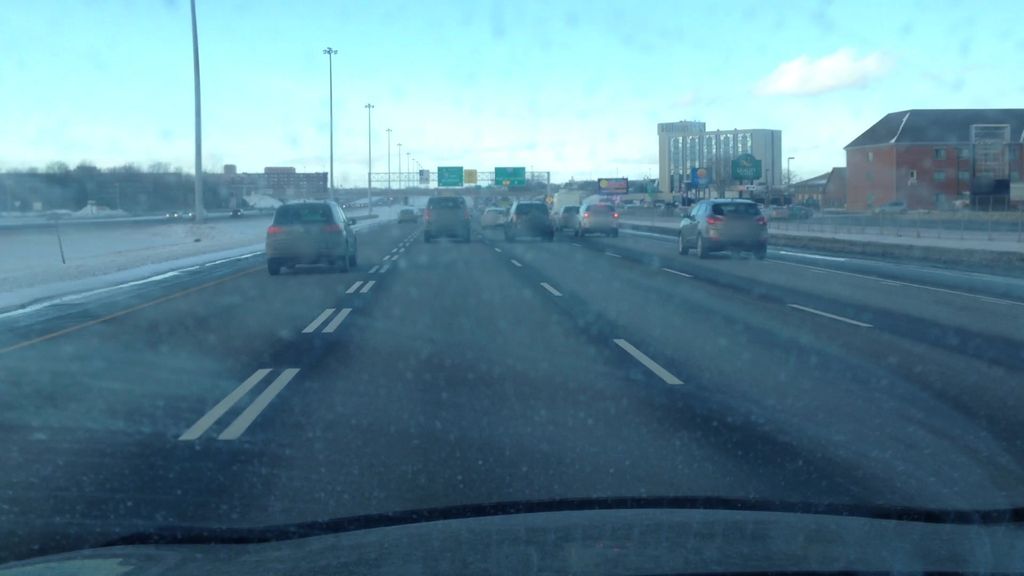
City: montreal